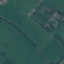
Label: Pasture